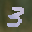
Label: 3